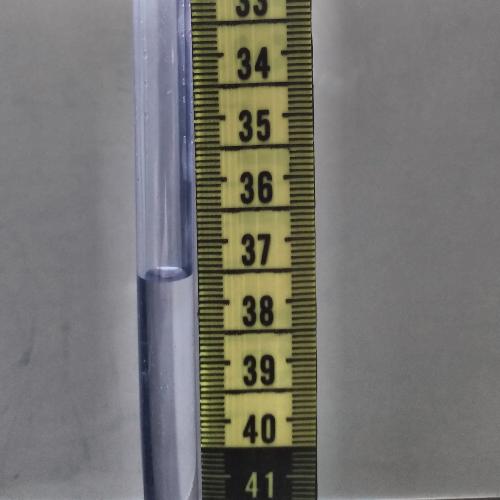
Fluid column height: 37.6 cm